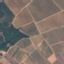
Land use / land cover: PermanentCrop